Aerial crown-view tile of a tropical tree (Barro Colorado Island, Panama), acquired 20250512:
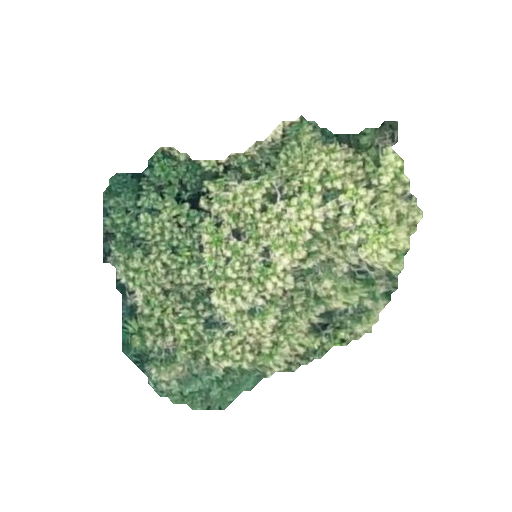
Species: Anacardium excelsum
GBIF accepted scientific name: Anacardium excelsum
Crown area: 95.413 m²